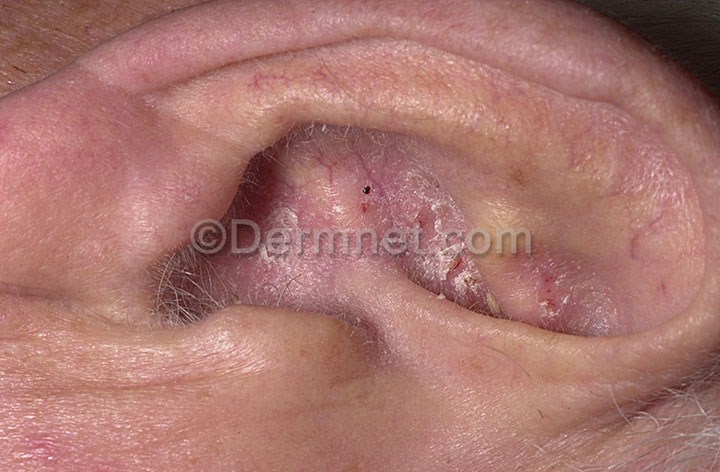
Disease: Psoriasis pictures Lichen Planus and related diseases